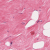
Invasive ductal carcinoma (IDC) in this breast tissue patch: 0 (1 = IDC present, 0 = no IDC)